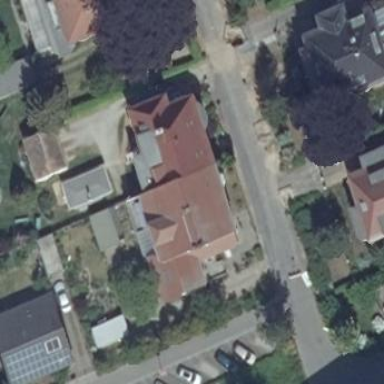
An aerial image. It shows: Gabled roofed house.